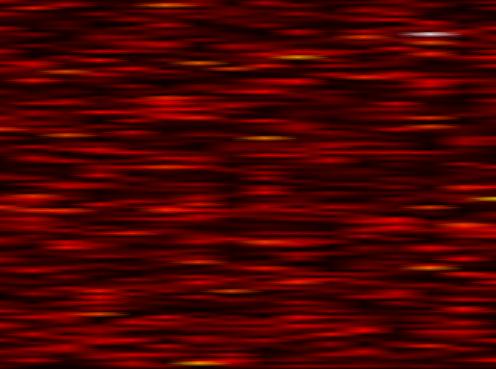
Label: WOLA